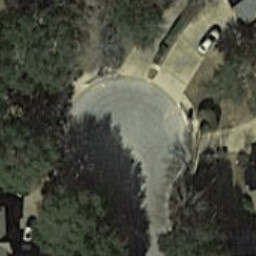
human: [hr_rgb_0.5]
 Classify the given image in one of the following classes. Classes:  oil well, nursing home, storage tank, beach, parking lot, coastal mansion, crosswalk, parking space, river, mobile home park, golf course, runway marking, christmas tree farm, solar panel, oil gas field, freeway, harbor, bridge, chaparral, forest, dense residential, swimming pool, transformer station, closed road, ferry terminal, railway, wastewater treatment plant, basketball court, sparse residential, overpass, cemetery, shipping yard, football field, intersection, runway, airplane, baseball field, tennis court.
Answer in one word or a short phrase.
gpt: closed road